Interaction volume radius: 5 \u00c5
Interaction volume height: 10 \u00c5
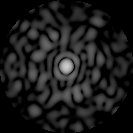
Disorder parameter: 0.8515